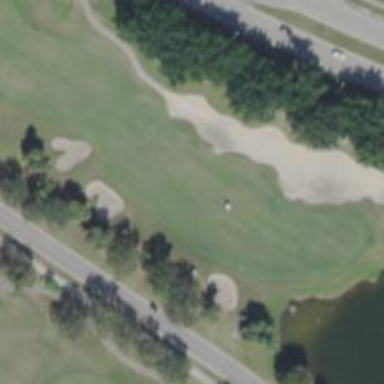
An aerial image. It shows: Golf hole.